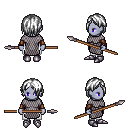
a pixel art fantasy rpg character, female body template, dark elf, purple skin, chain mail, white pants, white bangs hairstyle, leather bracers, metal boots, spear, four views (front, back, left, right), 2x2 character sprite sheet, small pixel art, hard edges, no anti-aliasing